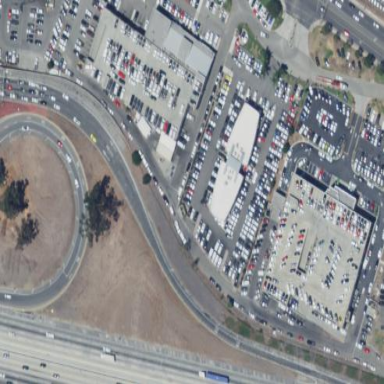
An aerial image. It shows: Commercial building used for car-related activities.